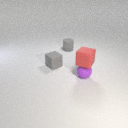
small gray rubber cylinder behind small gray rubber cube